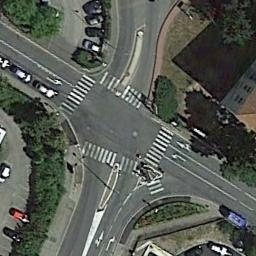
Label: intersection